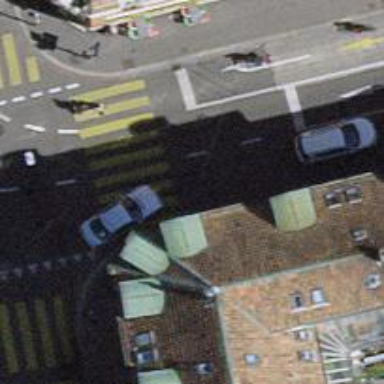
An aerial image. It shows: Road with traffic signals at crossing.